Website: home-depot
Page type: account-dashboard
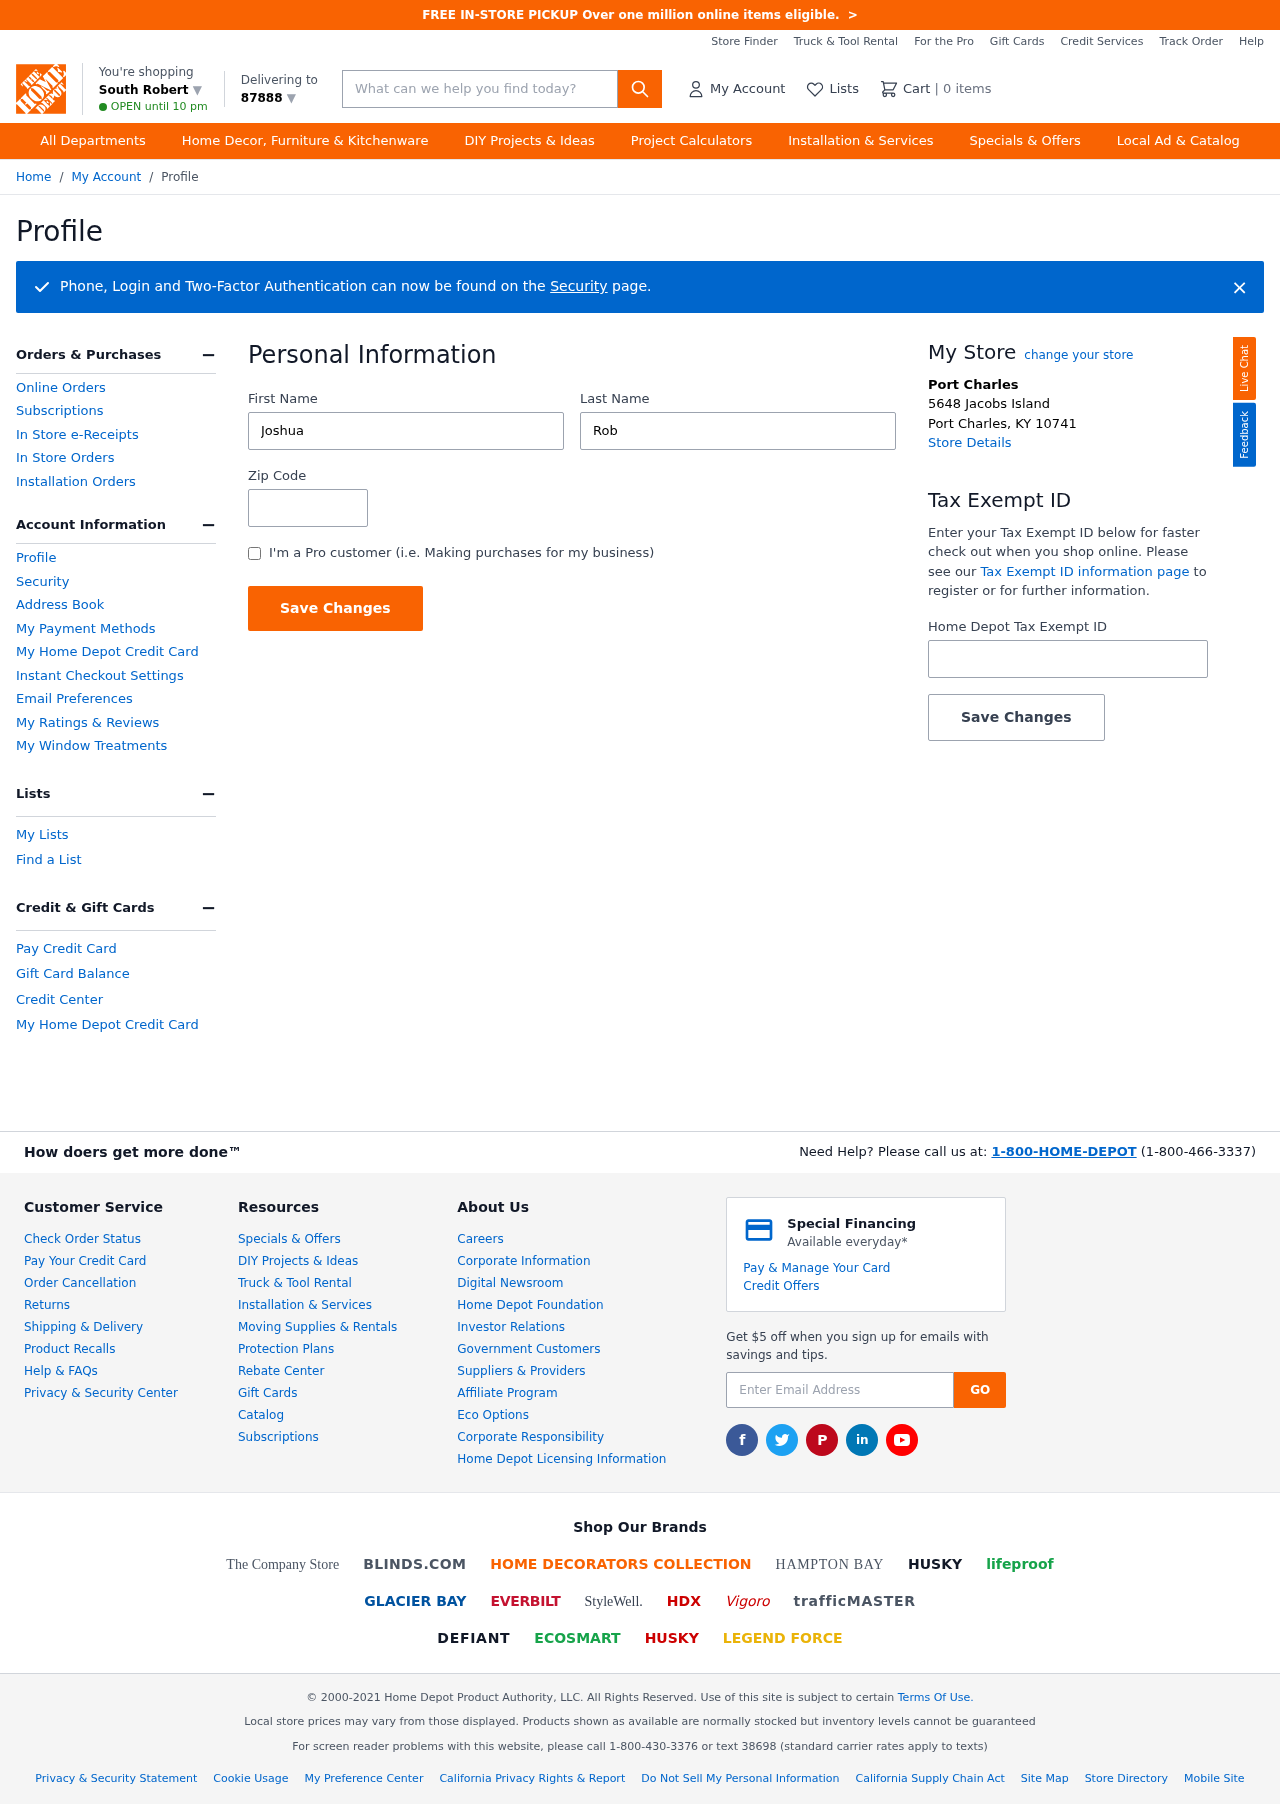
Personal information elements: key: PII_CITY
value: South Robert ▼
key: PII_FIRSTNAME
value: Joshua
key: PII_LASTNAME
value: Robinson
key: PII_LOCATION1_CITY
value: Port Charles
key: PII_LOCATION1_CITY_STATE_ZIP
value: Port Charles, KY 10741
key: PII_LOCATION1_STREET
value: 5648 Jacobs Island
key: PII_POSTCODE
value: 87888 ▼
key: PII_POSTCODE
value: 87888
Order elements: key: ORDER_NUM_ITEMS
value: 0
Search elements: key: HEADER_SEARCH
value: What can we help you find today?